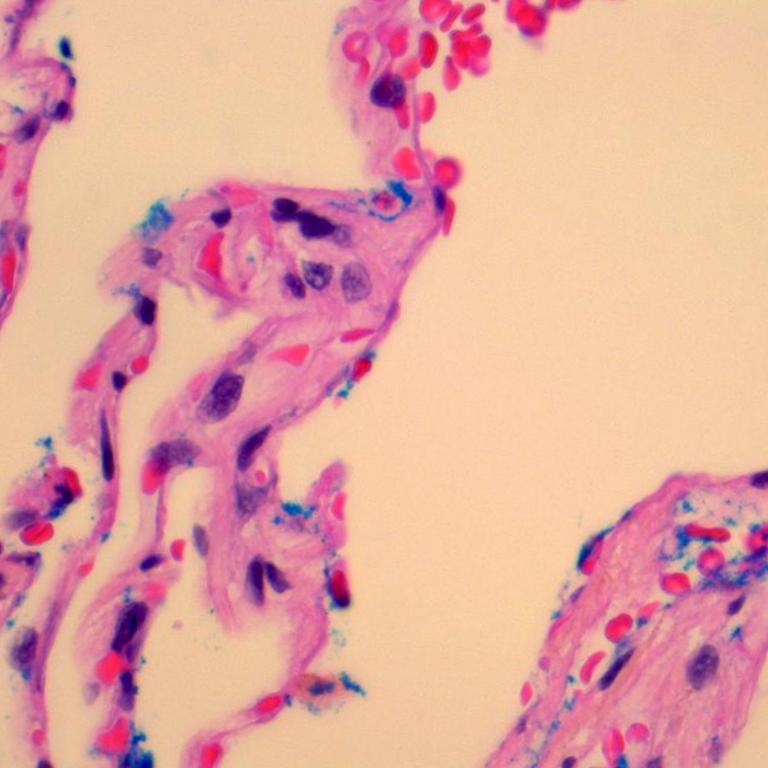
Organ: lung
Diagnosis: benign